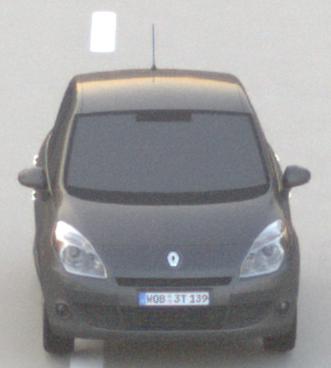
Make: Renault
Model: Scénic 1.6 16V 110
Detailed model: Scénic (III)
Model produced from: 2009/06
Model produced until: 2010/08
Doors: 5
Color: gray
Road condition: dry road
Daytime: sunrise or sunset
Contrast: low contrast